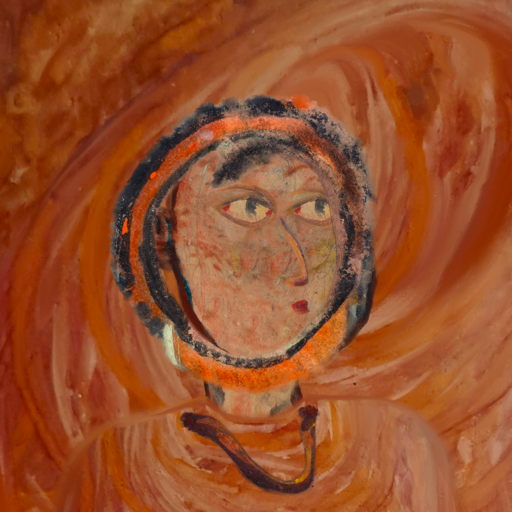
Background: Pious_Lady, Head And Neck Side: Orphan, Face Side: GypsyMother, Bust: Pious_Lady, Hair Side: Childish, Head Accessory: Blank, Second Necklace: Comrade, Necklace: Blank, Baby: Blank